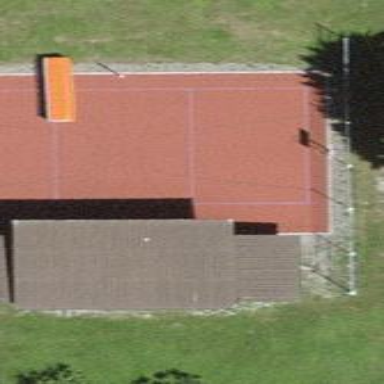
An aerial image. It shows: Tennis court on the leisure land pitch.